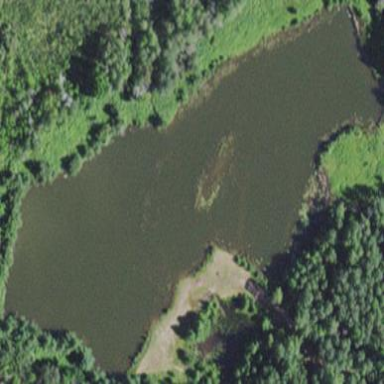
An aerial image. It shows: Lake with natural water.